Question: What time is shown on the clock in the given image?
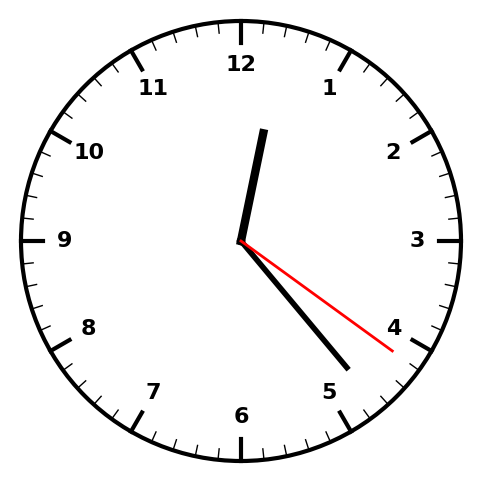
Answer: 12:23:21